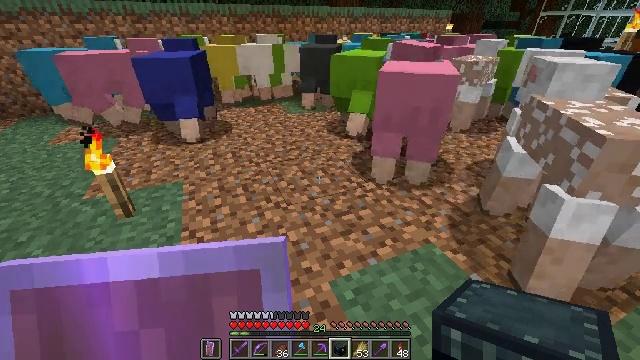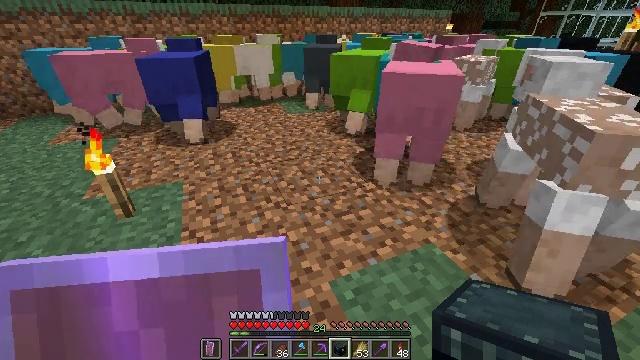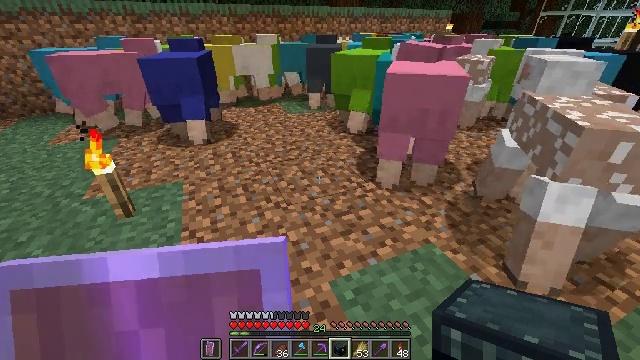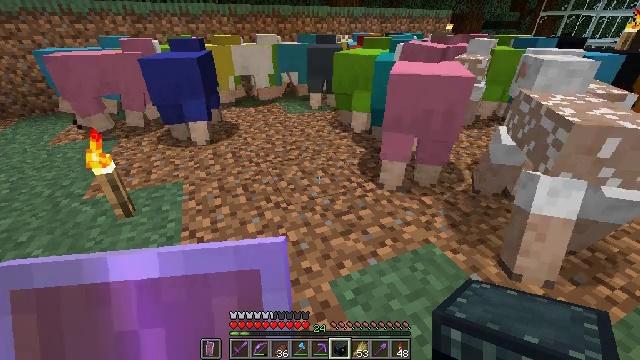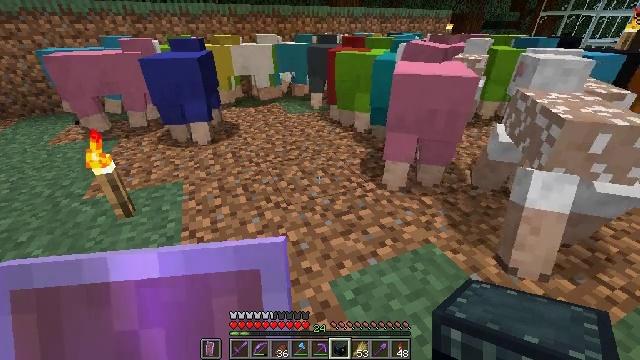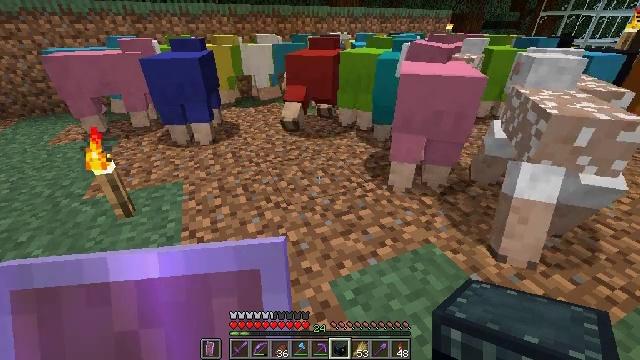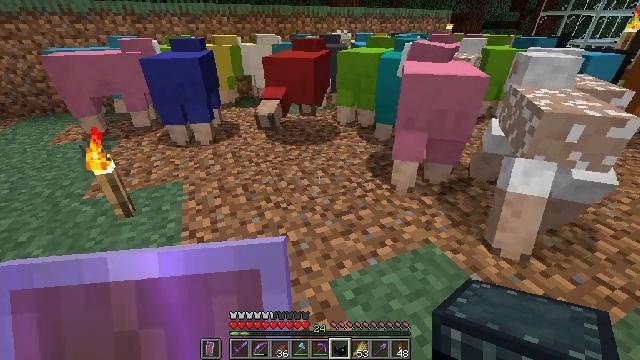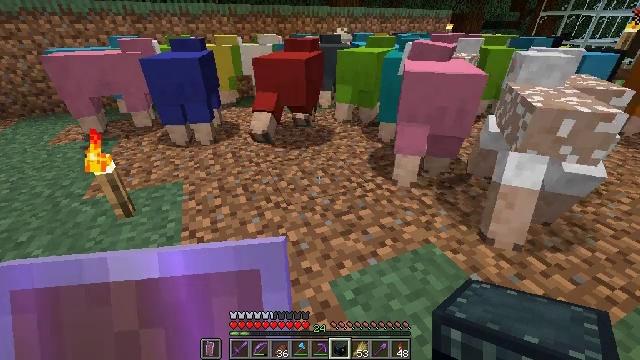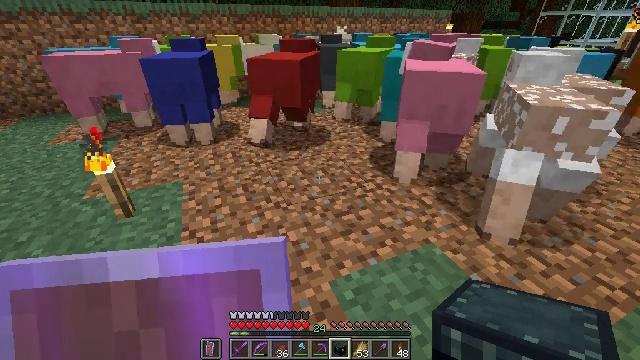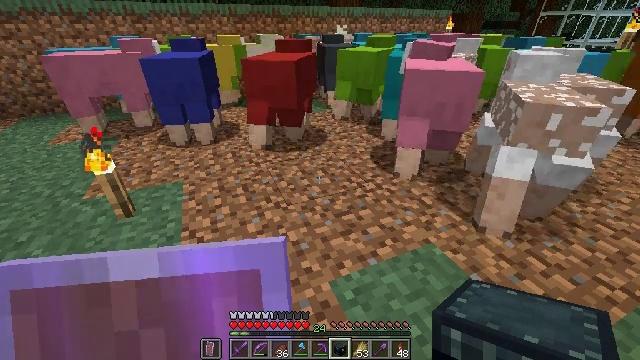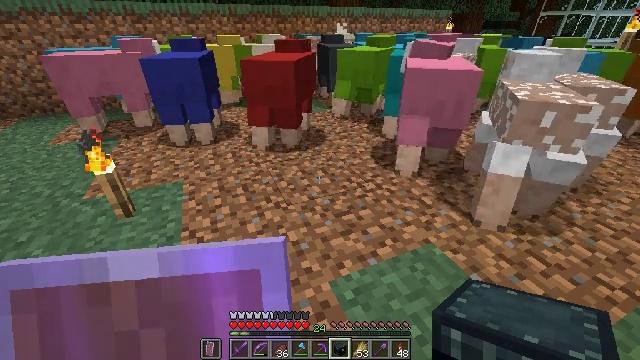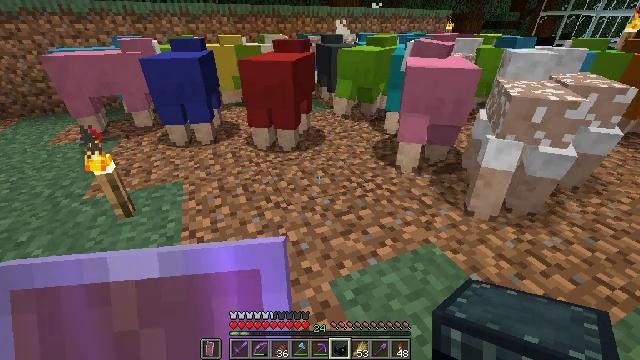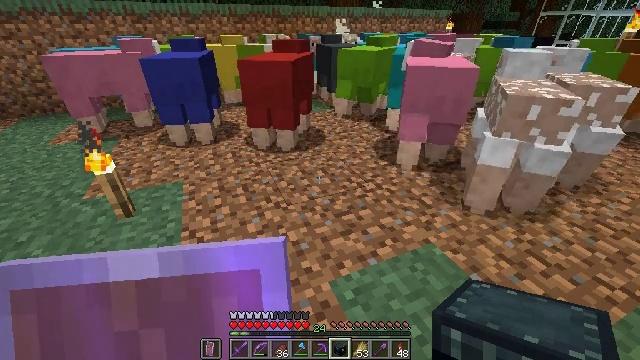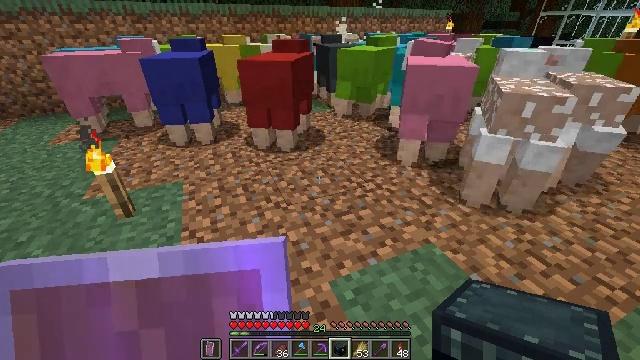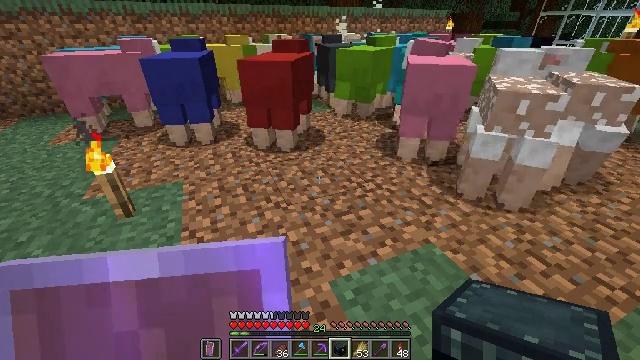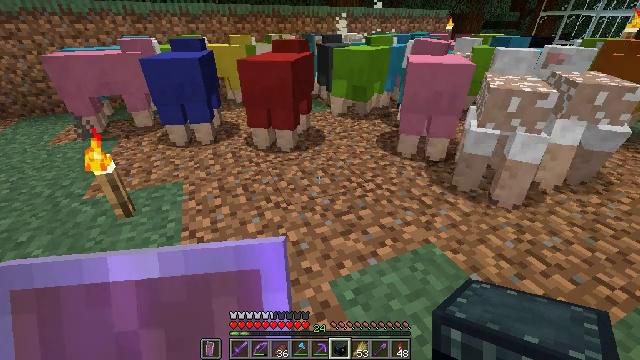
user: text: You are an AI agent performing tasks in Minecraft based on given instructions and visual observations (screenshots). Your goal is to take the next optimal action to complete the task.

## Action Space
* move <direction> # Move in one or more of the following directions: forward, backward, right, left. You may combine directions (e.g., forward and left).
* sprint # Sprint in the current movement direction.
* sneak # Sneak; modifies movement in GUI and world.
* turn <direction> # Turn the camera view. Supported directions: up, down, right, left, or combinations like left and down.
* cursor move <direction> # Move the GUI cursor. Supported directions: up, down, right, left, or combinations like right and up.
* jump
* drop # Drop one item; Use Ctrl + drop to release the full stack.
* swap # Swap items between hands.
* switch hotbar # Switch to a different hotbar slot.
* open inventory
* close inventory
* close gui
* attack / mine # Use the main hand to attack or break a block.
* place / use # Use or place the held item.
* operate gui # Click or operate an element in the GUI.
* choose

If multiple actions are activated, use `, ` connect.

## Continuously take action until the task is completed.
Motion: motion action
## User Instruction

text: Kill the sheep.
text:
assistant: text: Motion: no_op
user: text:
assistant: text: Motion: no_op
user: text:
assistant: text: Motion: no_op
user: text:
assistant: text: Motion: no_op
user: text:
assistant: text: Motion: no_op
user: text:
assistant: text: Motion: no_op
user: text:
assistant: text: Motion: no_op
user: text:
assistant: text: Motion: no_op
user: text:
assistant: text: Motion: no_op
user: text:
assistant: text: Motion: no_op
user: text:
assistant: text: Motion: no_op
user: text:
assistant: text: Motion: no_op
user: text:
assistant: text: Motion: no_op
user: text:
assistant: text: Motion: no_op
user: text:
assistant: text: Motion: no_op
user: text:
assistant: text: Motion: no_op
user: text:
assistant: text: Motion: no_op
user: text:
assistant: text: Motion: no_op
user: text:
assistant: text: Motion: no_op
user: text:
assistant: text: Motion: no_op
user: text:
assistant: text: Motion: no_op
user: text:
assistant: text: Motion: no_op
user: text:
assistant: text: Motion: no_op
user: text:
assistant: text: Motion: no_op
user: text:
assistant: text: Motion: no_op
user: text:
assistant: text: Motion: move forward
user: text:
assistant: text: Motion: move forward
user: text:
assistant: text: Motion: move forward
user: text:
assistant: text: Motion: move forward, turn right and up
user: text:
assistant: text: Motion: move forward, turn right and up